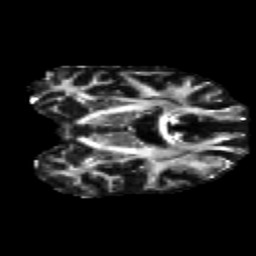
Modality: FA
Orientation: coronal
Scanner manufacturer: ge
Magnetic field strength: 3 T
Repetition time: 17 s
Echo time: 0.0874 s